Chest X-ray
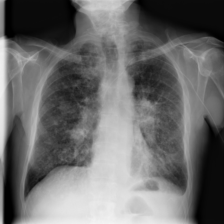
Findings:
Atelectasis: negative
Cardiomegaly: negative
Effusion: positive
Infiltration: positive
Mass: positive
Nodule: negative
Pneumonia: negative
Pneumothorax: negative
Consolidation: negative
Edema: negative
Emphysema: negative
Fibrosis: negative
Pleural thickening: negative
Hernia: negative